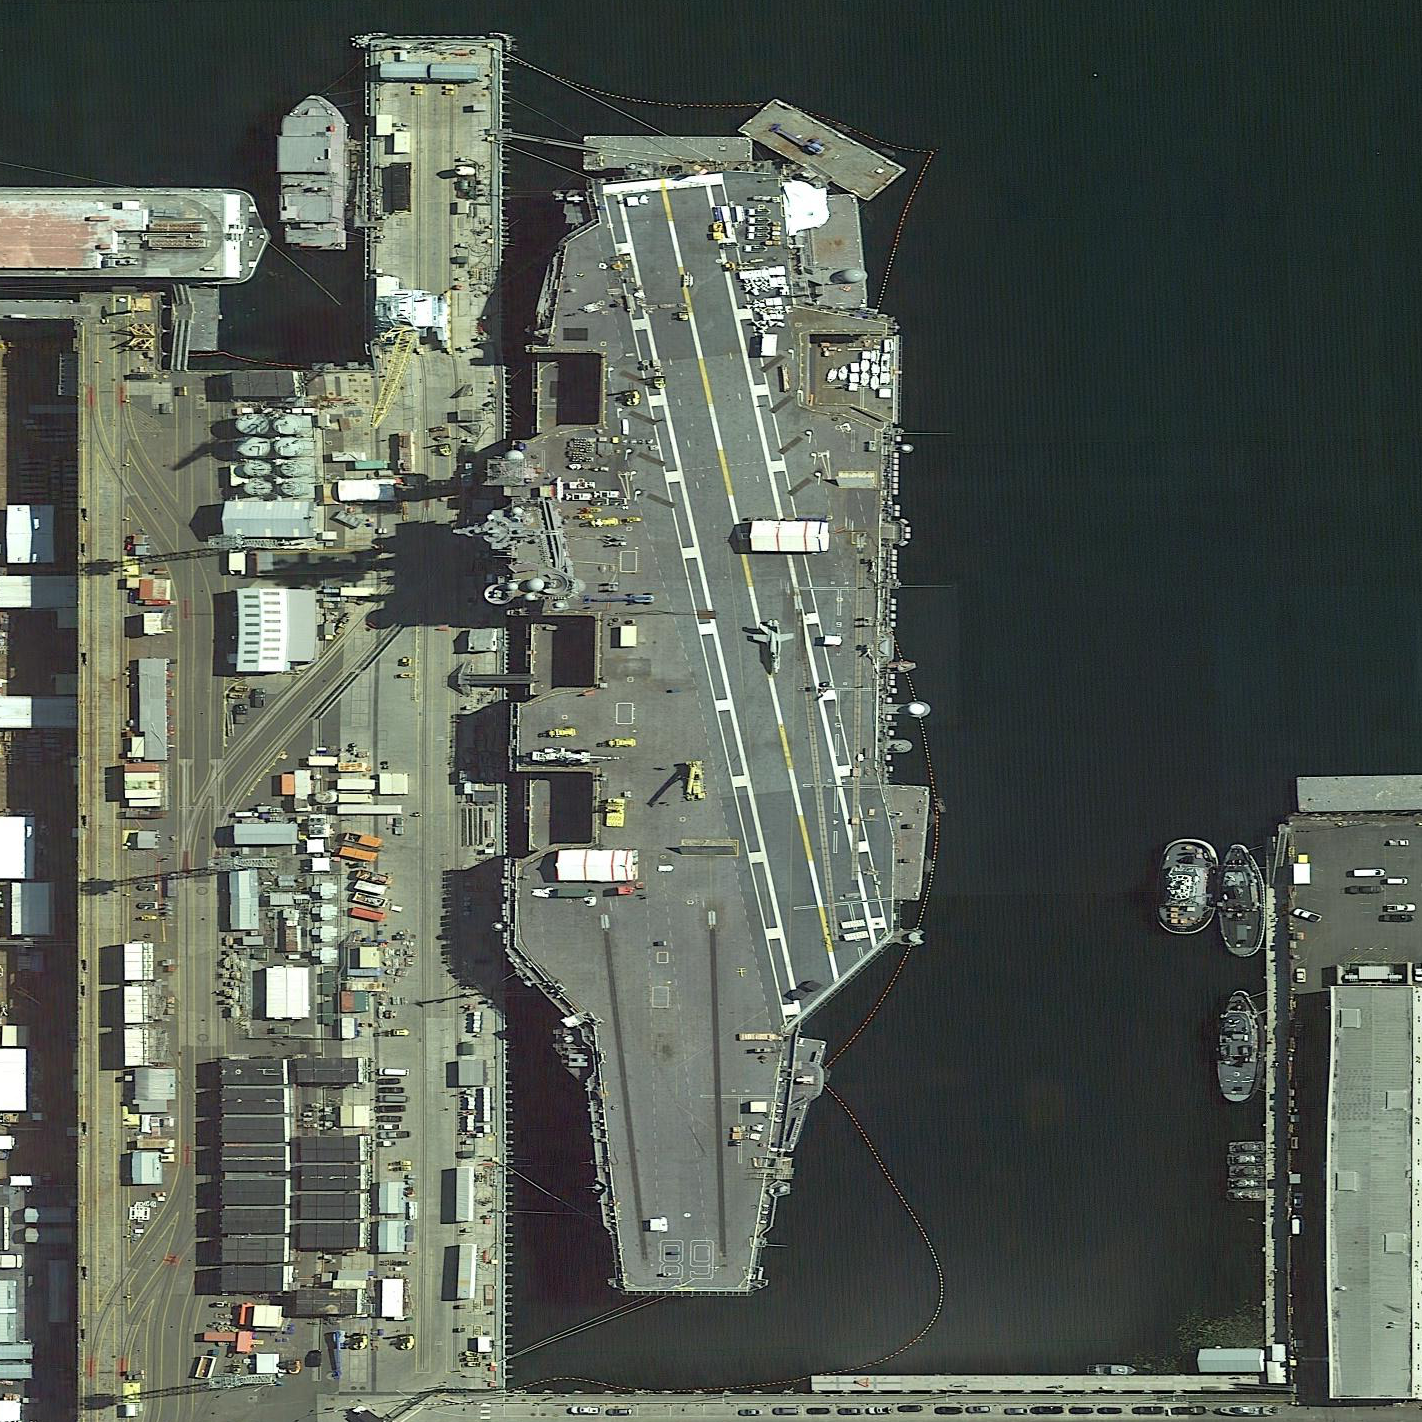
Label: aircraft_carrier